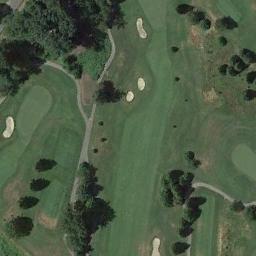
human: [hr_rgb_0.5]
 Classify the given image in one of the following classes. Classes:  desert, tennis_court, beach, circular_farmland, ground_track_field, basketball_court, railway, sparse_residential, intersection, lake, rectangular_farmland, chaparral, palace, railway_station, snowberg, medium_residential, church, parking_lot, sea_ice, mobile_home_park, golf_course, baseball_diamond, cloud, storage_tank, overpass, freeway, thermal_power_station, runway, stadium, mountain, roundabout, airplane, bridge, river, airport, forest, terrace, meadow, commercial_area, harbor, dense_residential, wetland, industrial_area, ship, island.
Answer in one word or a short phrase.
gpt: golf_course